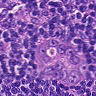
Metastatic tissue present: yes